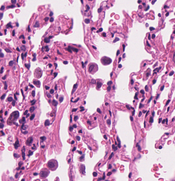
Tumor epithelial tissue: no
Tumor-associated stroma tissue: no
Normal tissue: yes